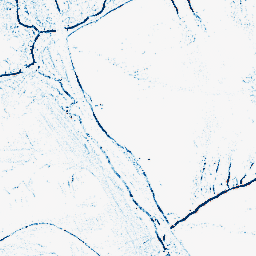
Category: morphological
Decomposition family: morphological_square
Decomposition parameters: operation: closing
size: 3
Upsampling method: quartic
Upsampling parameters: scale: 4
Upsampling scale: 4